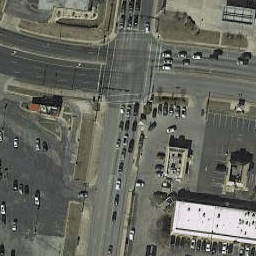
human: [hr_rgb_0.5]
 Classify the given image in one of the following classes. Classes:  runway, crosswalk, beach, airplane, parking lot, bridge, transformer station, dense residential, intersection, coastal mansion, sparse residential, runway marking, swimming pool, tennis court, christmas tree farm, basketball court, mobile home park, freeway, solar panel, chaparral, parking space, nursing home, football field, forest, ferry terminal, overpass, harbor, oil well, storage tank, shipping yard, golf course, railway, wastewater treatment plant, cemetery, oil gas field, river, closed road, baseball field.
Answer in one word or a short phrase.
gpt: intersection